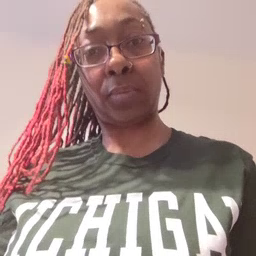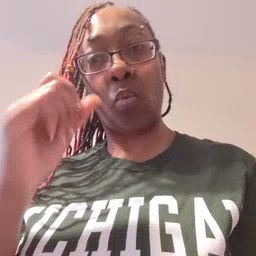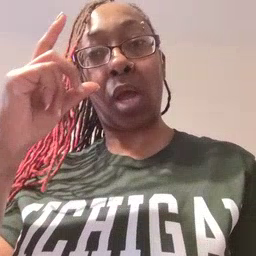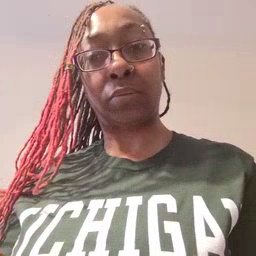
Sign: awake